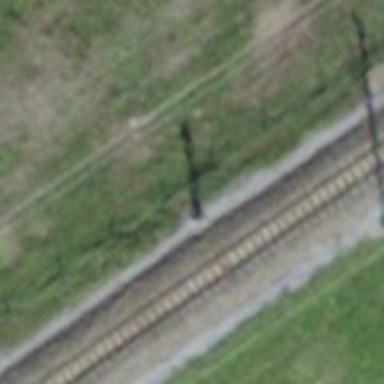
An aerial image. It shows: Railway signal.